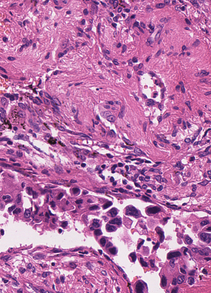
Tumor epithelial tissue: yes
Tumor-associated stroma tissue: yes
Normal tissue: no